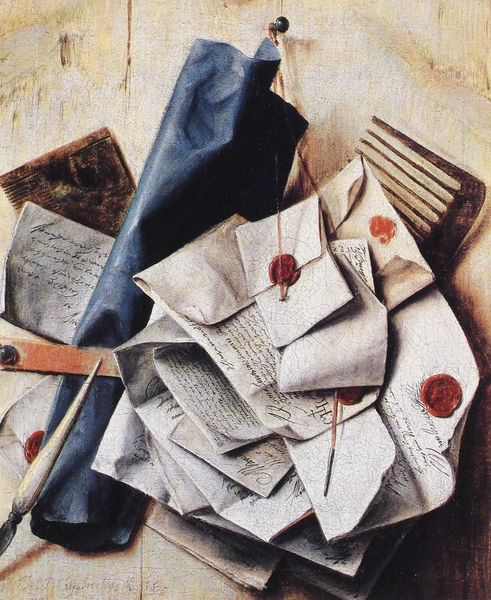
Titel: Quodlibet
Künstler: Cornelis Norbertus Gijsbrechts
Institution: Köln, Wallraf-Richartz-Museum
Schlagwörter: blau, feder, gemälde, weiß, ocker, braun, holz, tisch, rot, malerei, signatur, schnur, stilleben, stillleben, schrift, papier, papiere, kamm, faden, kordel, nagel, holztisch, tusche, tinte, rolle, wachs, maserung, zähne, brief, briefe, schreiben, stilllebne, kämme, siegel, griffel, privat, post, brieföffner, zinken, schreibwerkzeug, versiegelt, siegelwachs, läusekamm, blaupapier